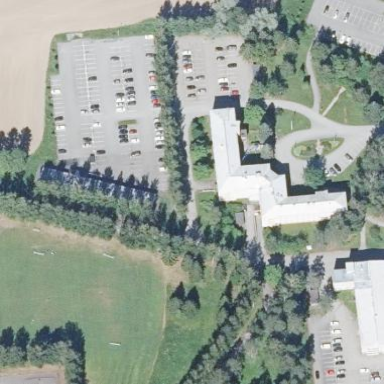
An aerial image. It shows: Commercial building.